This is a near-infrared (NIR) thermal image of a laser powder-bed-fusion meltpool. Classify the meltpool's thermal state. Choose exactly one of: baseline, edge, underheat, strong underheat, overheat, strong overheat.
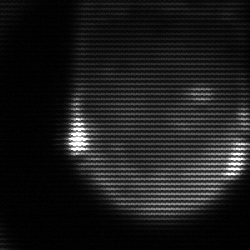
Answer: edge